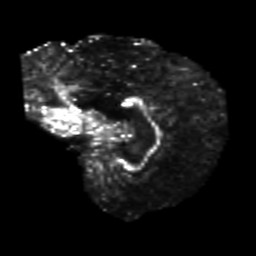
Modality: FA
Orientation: sagittal
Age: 38
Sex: female
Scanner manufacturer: siemens
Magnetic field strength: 3 T
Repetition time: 8.2 s
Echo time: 0.099 s